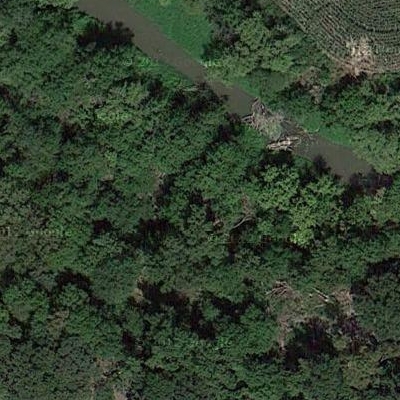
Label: eForest